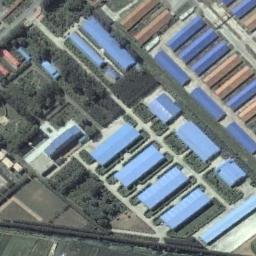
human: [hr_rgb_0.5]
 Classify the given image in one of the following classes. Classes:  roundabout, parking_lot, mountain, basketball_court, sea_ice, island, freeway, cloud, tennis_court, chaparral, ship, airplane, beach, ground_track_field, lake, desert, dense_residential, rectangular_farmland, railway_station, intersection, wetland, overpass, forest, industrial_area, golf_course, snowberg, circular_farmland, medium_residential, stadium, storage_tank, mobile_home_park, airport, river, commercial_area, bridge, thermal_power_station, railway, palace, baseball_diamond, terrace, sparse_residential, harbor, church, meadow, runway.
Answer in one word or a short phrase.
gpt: industrial_area